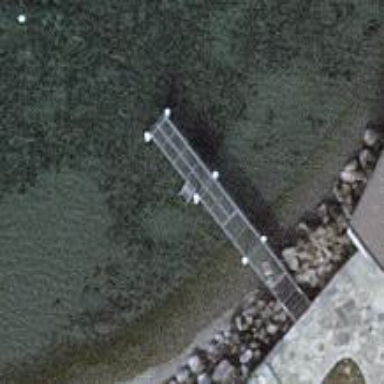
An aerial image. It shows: Man-made pier.